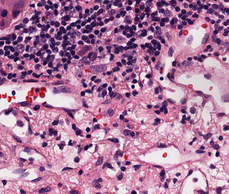
Tumor epithelial tissue: no
Tumor-associated stroma tissue: yes
Normal tissue: no